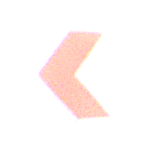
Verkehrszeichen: RichtungstafelnInKurvenKleinRechts
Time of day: SunriseSunset
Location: Outdoor (Urban)
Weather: Clear
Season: NotSpecified
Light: Natural